Question: I'm using ANTS performance profiler to search for performance issues within my application.
I'm getting a high CPU percentage at using a transaction scope like the following:

This method is only called once(When application starts)
Why does it give me a high percentage? Is the Transaction scope a bad way for a select statement that gets called only once?
There are more methods using another method with the same transactionscope with a select statement, however these methods gets called every 1000ms(1 second).
When I delete the transactionscope, the output window in vs will tell me that the database locks sometimes. So it is recommended for me to use the transactionscope, but it will give me lower performance, what should I do?
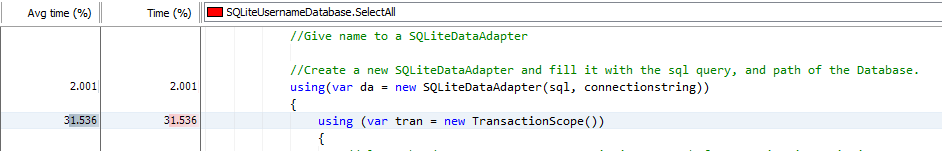
Answer: If you are only issuing a select statement there is no need for transaction so you can safely remove that statement.
Also, if the statement is executed only once at an application startup I wouldn't worry about it.